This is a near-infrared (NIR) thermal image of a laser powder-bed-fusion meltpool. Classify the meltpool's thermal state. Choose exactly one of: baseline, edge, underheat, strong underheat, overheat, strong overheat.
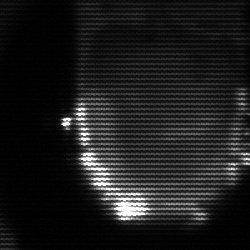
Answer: baseline